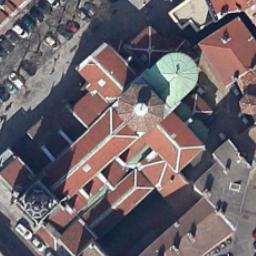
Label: church